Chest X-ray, PA view. Patient: 47 years old, sex F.
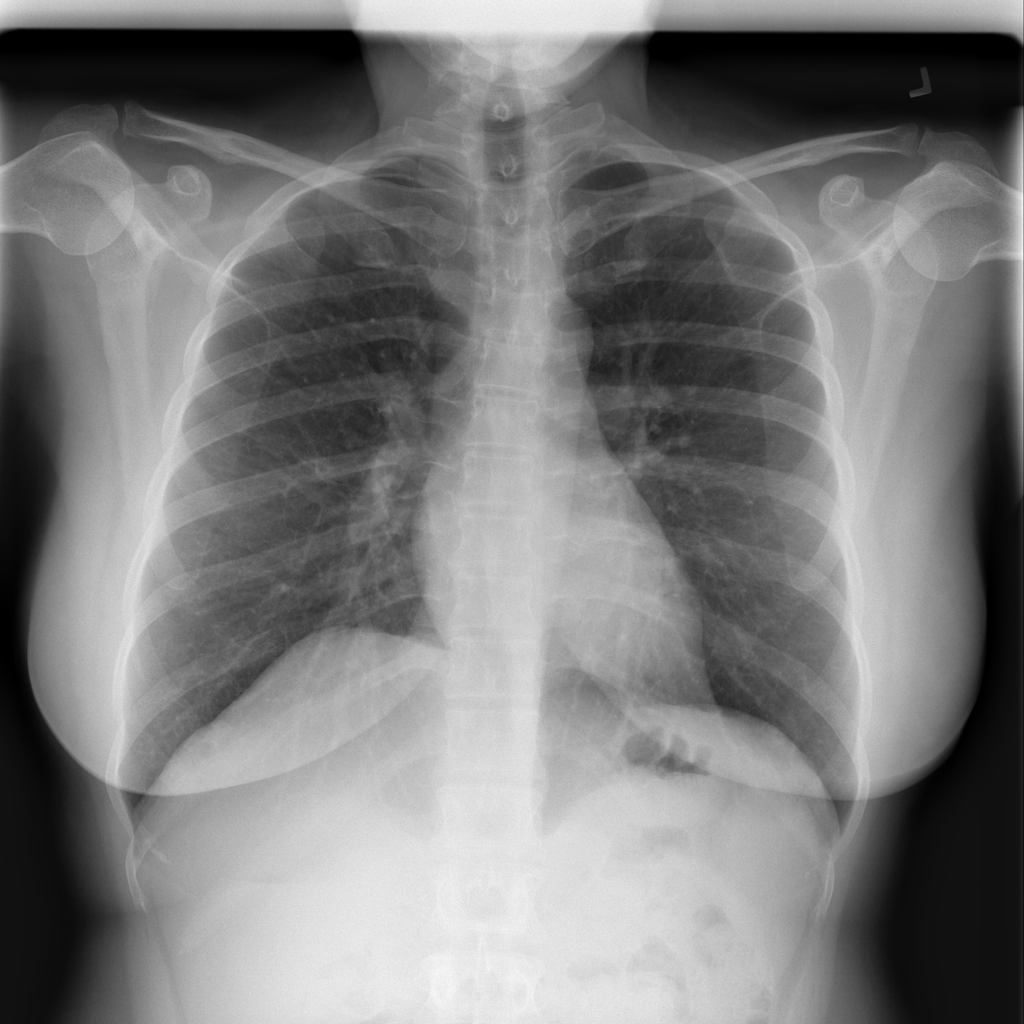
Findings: No Finding